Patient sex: M
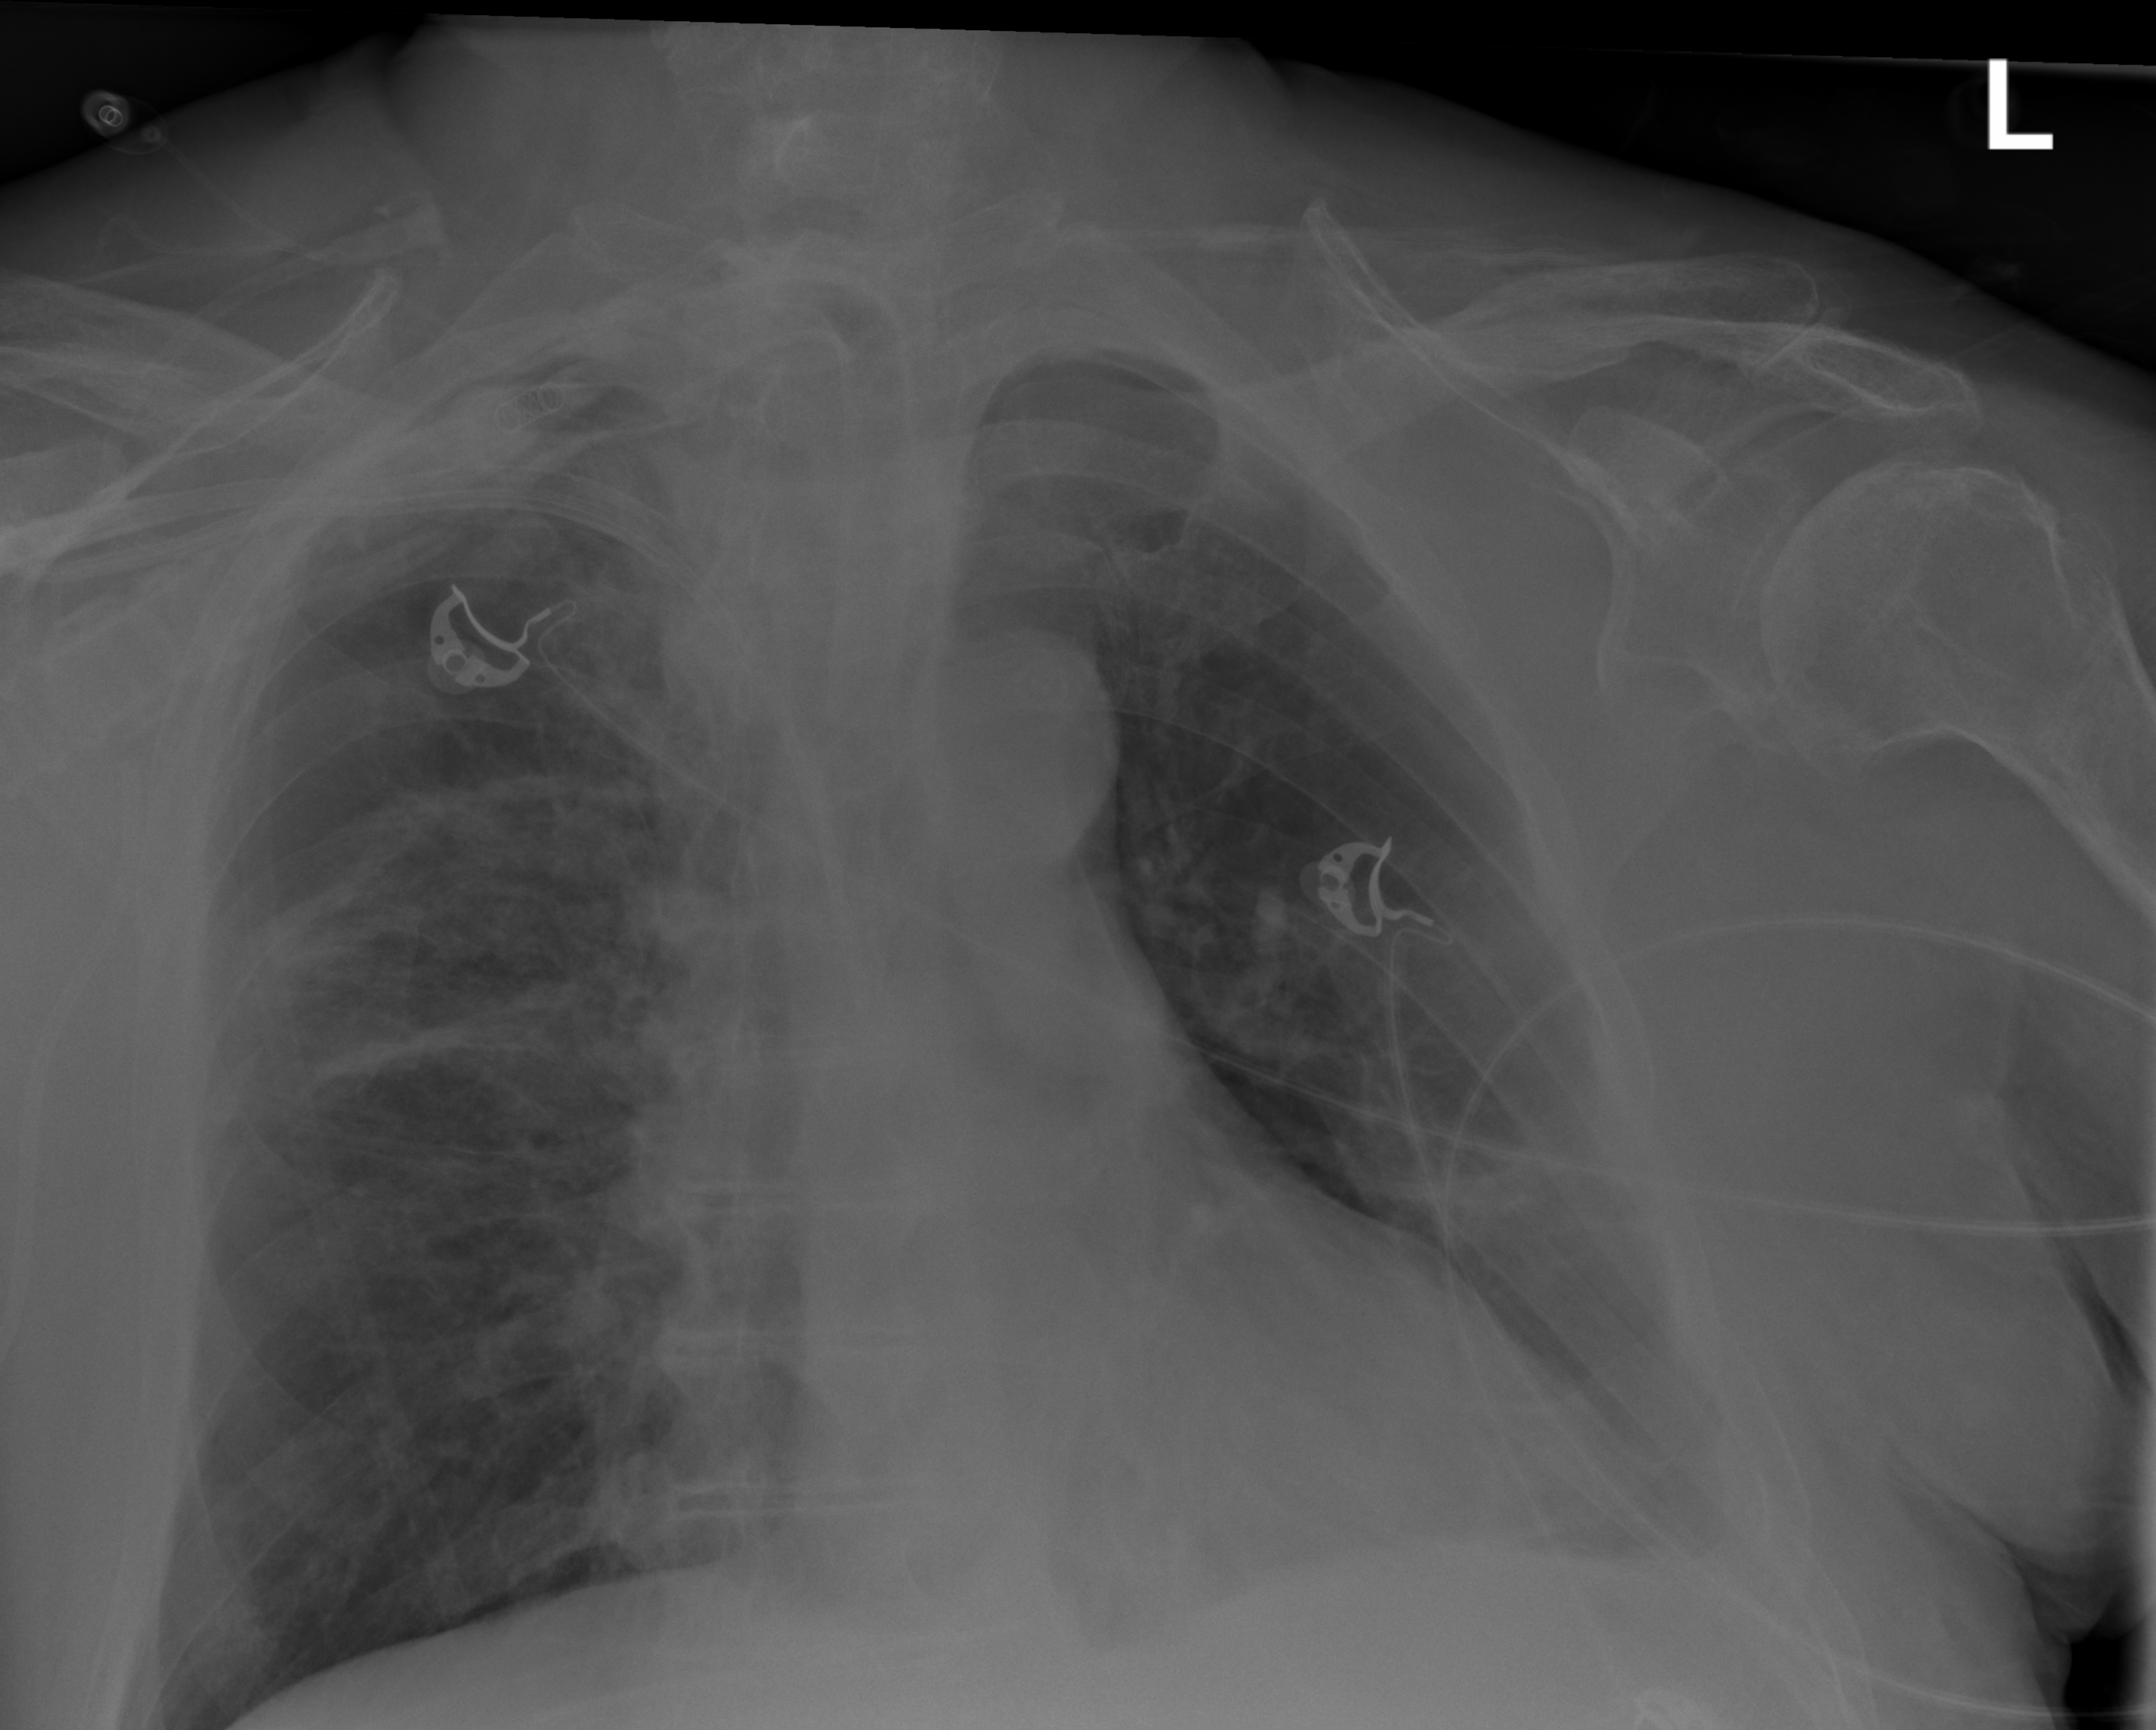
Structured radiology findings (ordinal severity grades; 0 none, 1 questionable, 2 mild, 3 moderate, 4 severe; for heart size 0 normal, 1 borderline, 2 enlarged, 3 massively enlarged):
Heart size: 0
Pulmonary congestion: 2
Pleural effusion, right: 0
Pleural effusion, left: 2
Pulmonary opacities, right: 2
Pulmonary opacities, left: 2
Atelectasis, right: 3
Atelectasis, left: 2